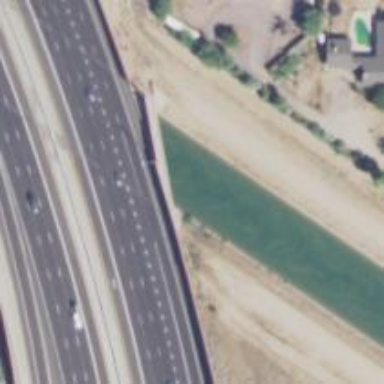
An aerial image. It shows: Covered canal tunnel.